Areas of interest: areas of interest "Company"
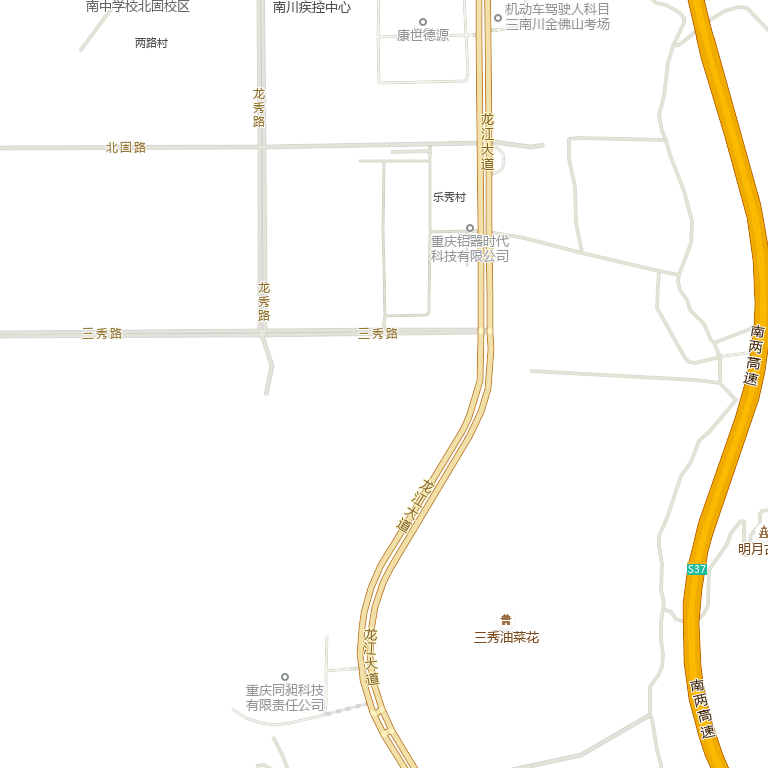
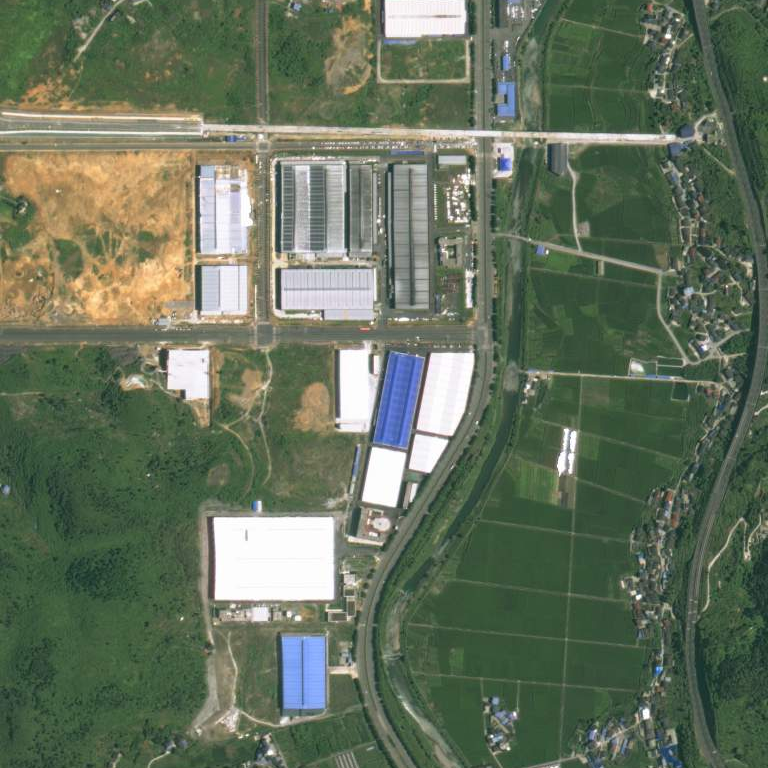